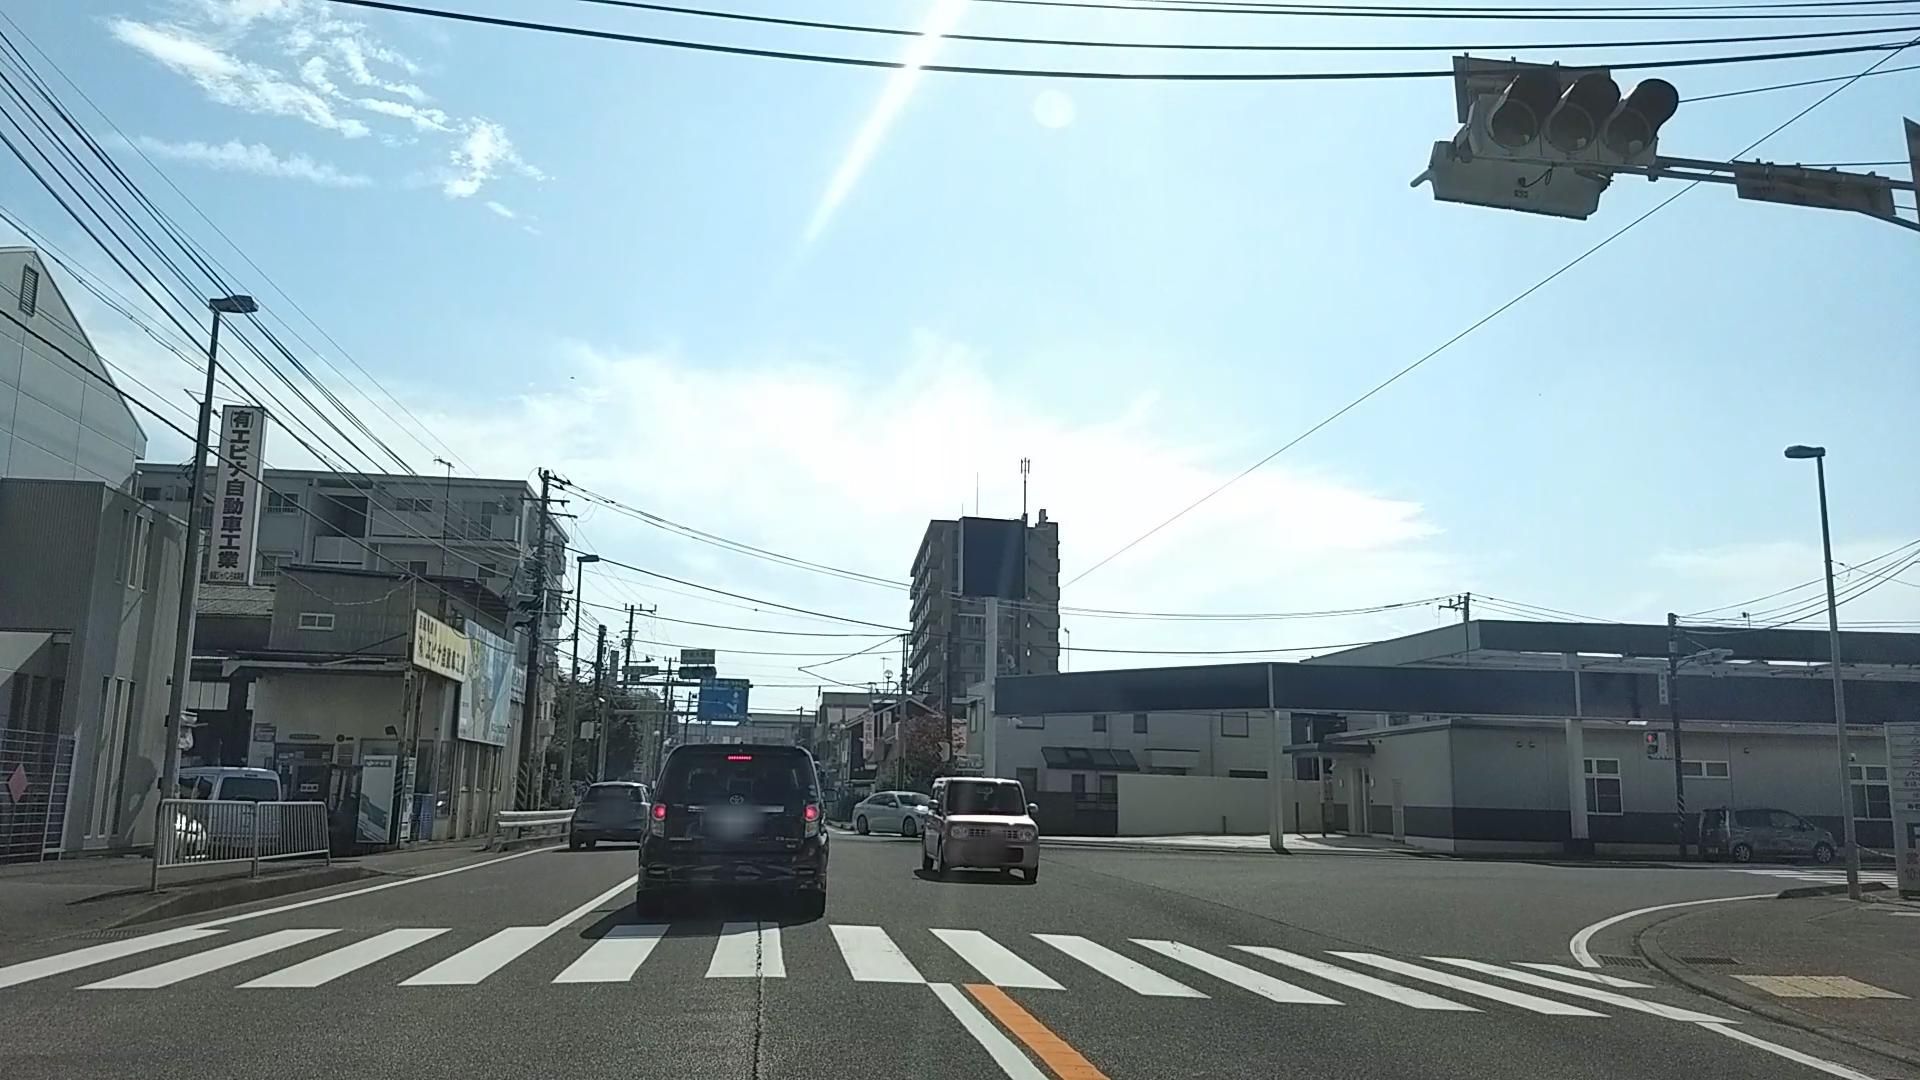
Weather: clear
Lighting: day
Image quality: good
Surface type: driving surface
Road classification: primary
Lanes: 2
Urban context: urban centre
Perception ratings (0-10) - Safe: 4.06, Lively: 7.94, Beautiful: 2.73, Boring: 2.86, Depressing: 5.57, Wealthy: 4.3